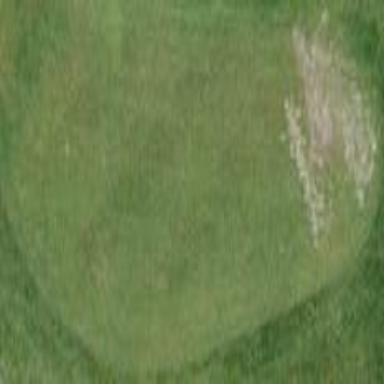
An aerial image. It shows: Golf tee.